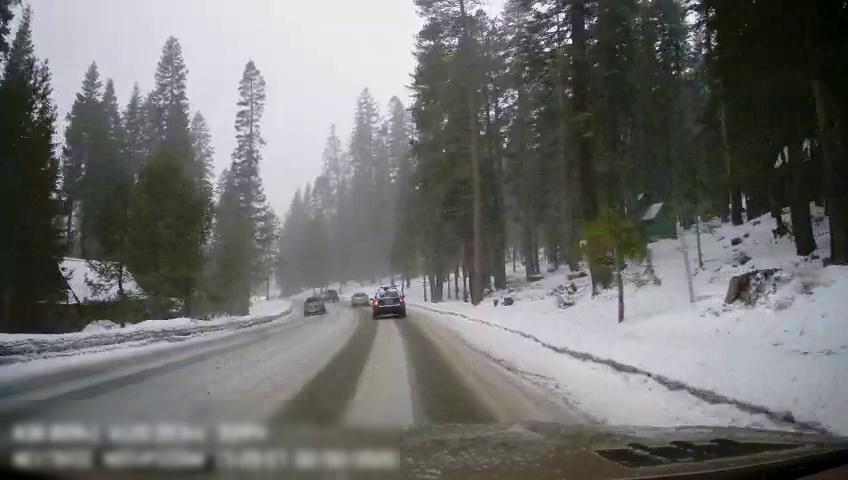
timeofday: Day
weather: Snowy
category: Drivable Space
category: Vehicles | Truck
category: Vehicles | SUV
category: Vehicles | Car
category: Vehicles | SUV